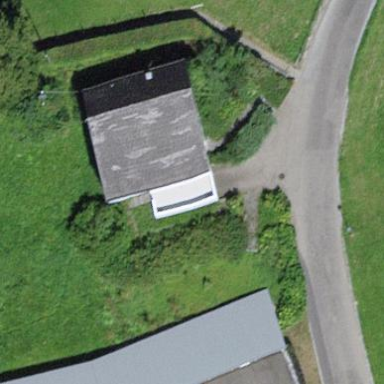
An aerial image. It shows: Detached building.